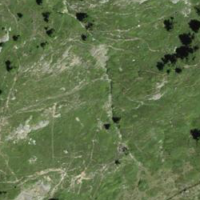
EUNIS habitat code: 26
Species observed at this site:
Lotus corniculatus
Anthus trivialis
Carduelis citrinella
Saxicola rubetra
Emberiza cia
Monticola saxatilis
Anthus spinoletta